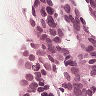
Metastatic tissue present: yes